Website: ulta-beauty
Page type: cross-sells
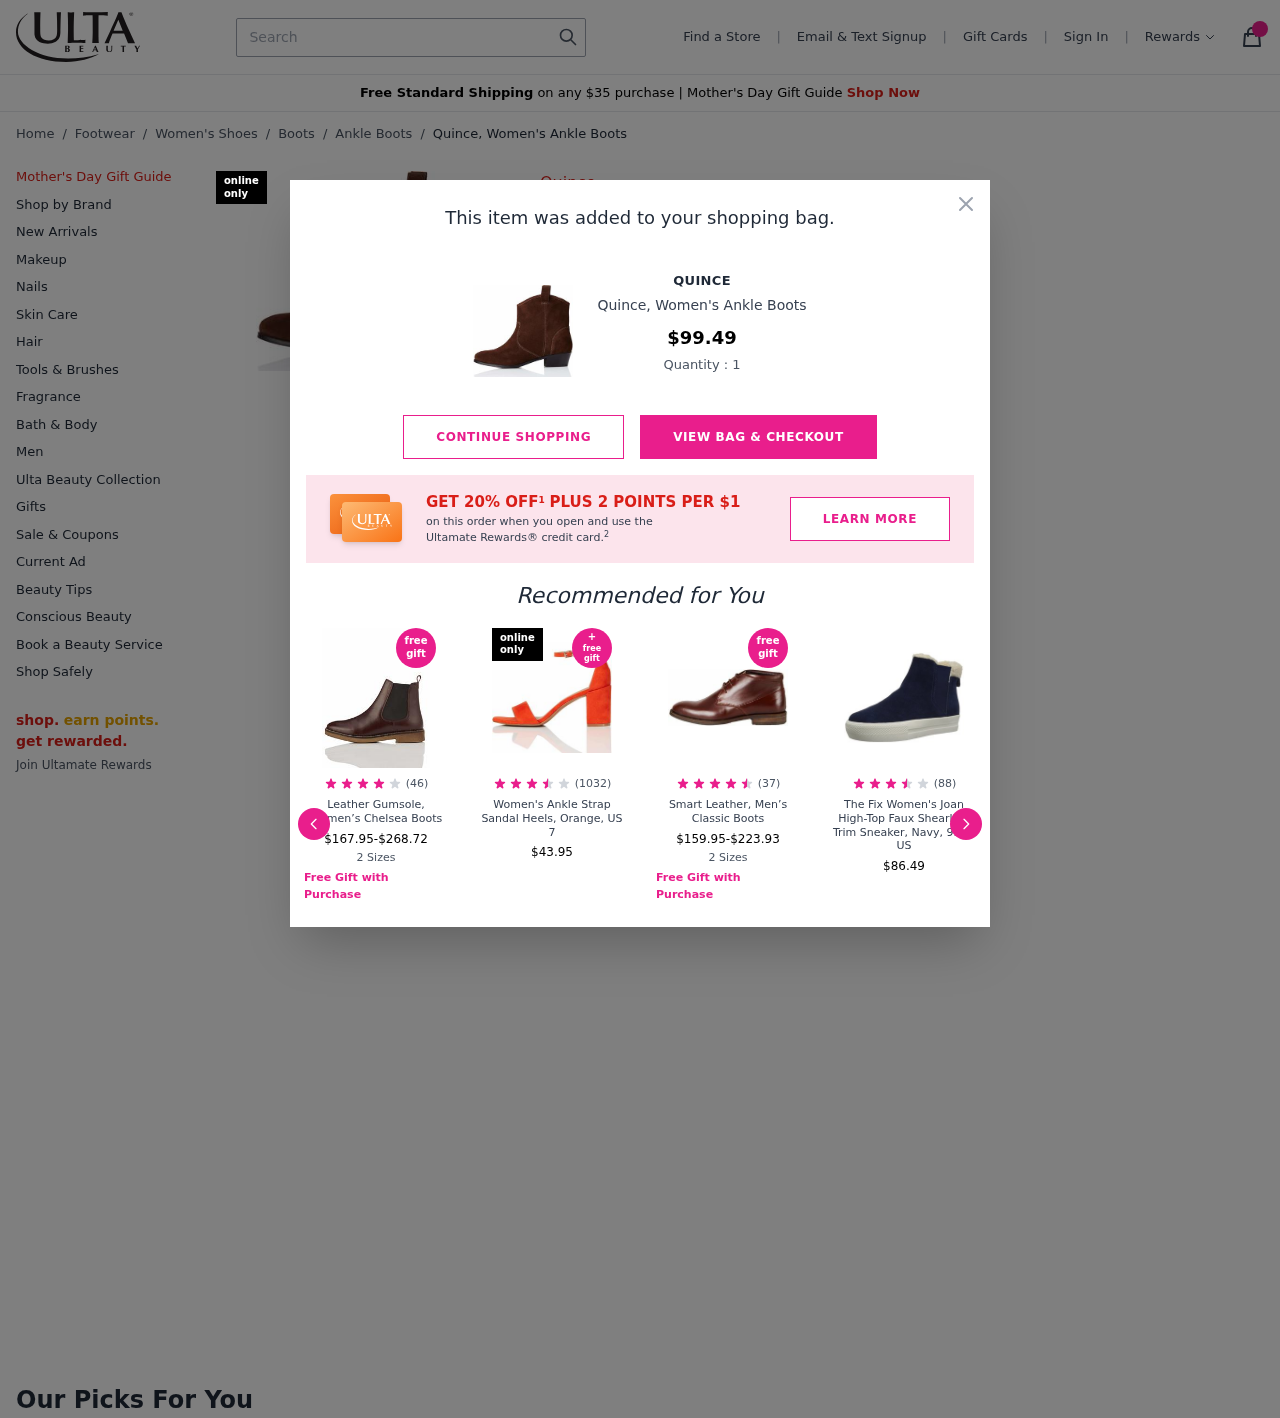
Product elements: key: PRODUCT1_BRAND
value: Quince
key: PRODUCT1_BREADCRUMB
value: Footwear
Women's Shoes
Boots
Ankle Boots
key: PRODUCT1_NAME
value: Quince, Women's Ankle Boots
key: PRODUCT1_QUANTITY
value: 1
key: PRODUCT2_NAME
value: Leather Gumsole, Women’s Chelsea Boots
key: PRODUCT2_NUM_RATINGS
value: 46
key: PRODUCT2_PRICE
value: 167.95
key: PRODUCT2_RATING
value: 4.2
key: PRODUCT3_NAME
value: Women's Ankle Strap Sandal Heels, Orange, US 7
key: PRODUCT3_NUM_RATINGS
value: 1032
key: PRODUCT3_PRICE
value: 43.95
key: PRODUCT3_RATING
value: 3.7
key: PRODUCT4_NAME
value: Smart Leather, Men’s Classic Boots
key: PRODUCT4_NUM_RATINGS
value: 37
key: PRODUCT4_PRICE
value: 159.95
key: PRODUCT4_RATING
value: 4.6
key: PRODUCT5_NAME
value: The Fix Women's Joan High-Top Faux Shearling Trim Sneaker, Navy, 9.5 B US
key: PRODUCT5_NUM_RATINGS
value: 88
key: PRODUCT5_PRICE
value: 86.49
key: PRODUCT5_RATING
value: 3.5
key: PRODUCT1_BRAND2
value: QUINCE
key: PRODUCT1_NAME2
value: Quince, Women's Ankle Boots
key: PRODUCT1_PRICE2
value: $99.49
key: PRODUCT2_PRICE_MAX
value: -$268.72
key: PRODUCT4_PRICE_MAX
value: -$223.93
Search elements: key: HEADER_SEARCH
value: Search